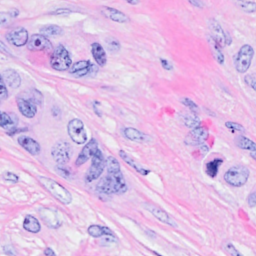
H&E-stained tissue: Breast